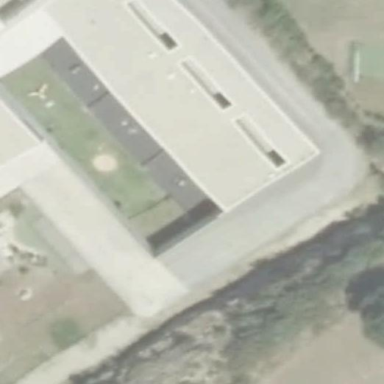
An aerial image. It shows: Kindergarten.